Brain MRI, t1w sequence, axial 2D slice.
Patient: age 45, sex F, weight 90 kg, height 1.9 m
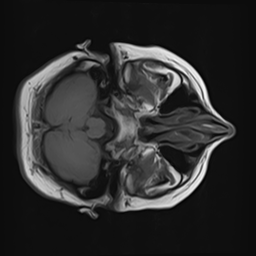